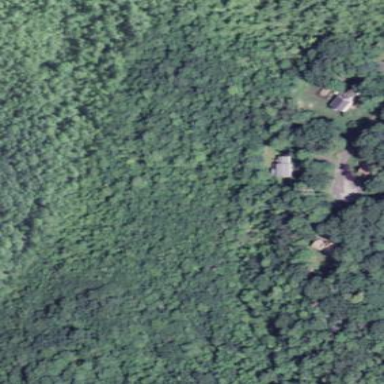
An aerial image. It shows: Existing Preserved Open Space in woodland area.